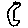
Label: moon